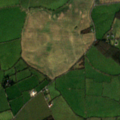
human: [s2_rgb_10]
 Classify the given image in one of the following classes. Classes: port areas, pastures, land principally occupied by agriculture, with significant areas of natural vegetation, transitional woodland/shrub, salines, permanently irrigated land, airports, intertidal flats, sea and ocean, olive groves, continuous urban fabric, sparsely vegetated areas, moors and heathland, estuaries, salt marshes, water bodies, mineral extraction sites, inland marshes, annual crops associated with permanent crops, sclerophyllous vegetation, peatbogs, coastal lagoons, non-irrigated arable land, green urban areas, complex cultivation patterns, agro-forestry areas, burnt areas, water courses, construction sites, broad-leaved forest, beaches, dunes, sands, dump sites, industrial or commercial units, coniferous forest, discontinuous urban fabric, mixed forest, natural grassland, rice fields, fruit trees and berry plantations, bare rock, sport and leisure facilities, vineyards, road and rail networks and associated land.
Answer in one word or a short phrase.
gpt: pastures, coniferous forest